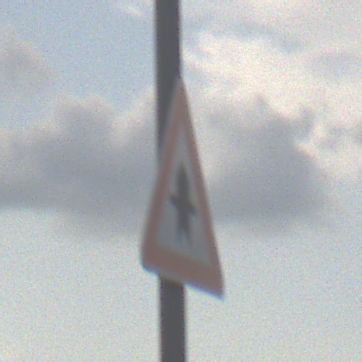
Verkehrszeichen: Vorfahrt
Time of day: Midday
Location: Outdoor (Nature)
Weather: PartlyCloudy
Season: NotSpecified
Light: Natural